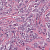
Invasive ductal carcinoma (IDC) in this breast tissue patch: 1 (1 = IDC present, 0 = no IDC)